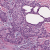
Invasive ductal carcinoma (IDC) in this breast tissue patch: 1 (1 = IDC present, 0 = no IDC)